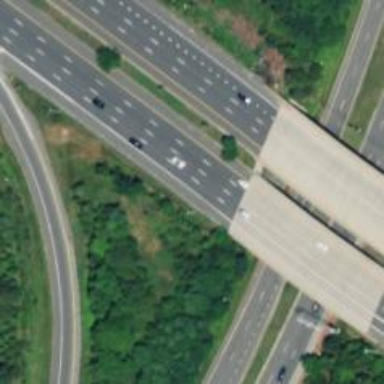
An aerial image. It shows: Expressway with asphalt surface classified as trunk highway.